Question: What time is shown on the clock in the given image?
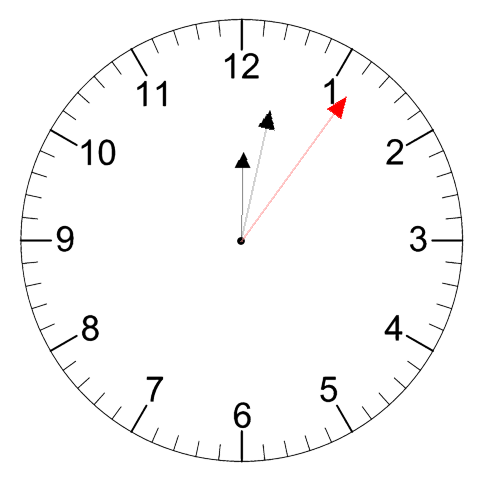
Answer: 12:02:06